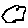
Label: cloud